Interaction volume radius: 5 \u00c5
Interaction volume height: 10 \u00c5
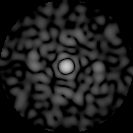
Disorder parameter: 0.7785